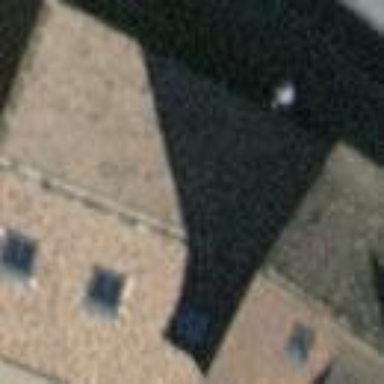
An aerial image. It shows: Gabled house with red roof made of roof tiles.